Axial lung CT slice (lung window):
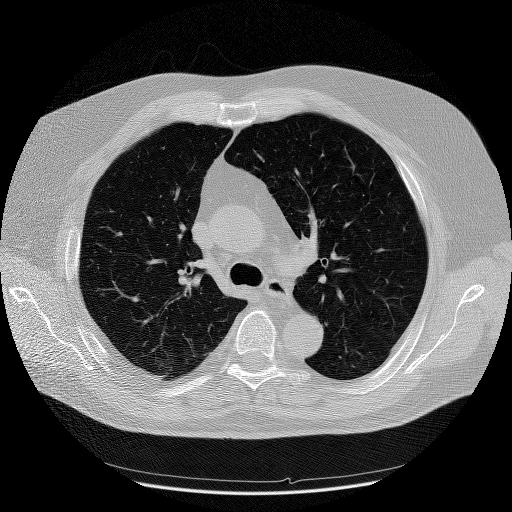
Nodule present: no